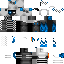
A male skeleton skin with dark skin, wearing brown helmet dressed in a blue hoodie and black pants, featuring a closed mouth.